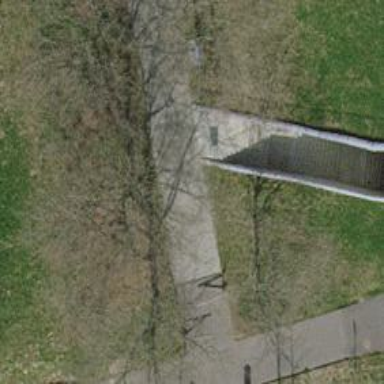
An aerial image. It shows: Set of concrete steps.